Interaction volume radius: 5 \u00c5
Interaction volume height: 35 \u00c5
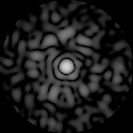
Disorder parameter: 0.8223